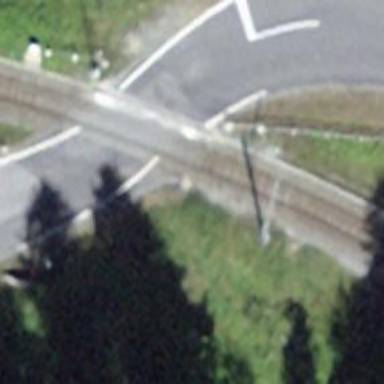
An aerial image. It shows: Narrow-gauge railway track with one electrified contact line.